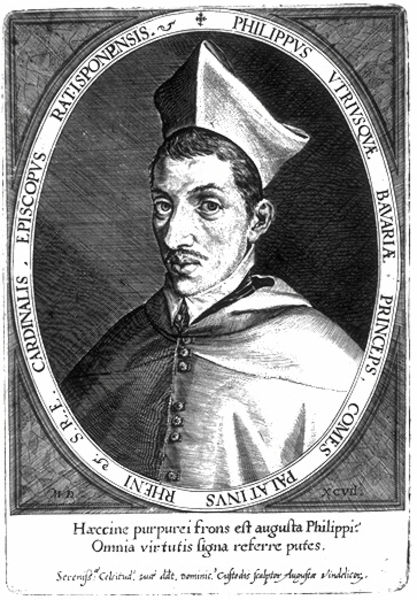
Titel: Bildnis des Herzogs Philipp Wilhelm V von Bayern
Künstler: Dominicus Custos
Institution: (Seriendruck)
Schlagwörter: mann, schatten, umhang, weiß, grau, haar, hell, hut, licht, mund, nase, ohr, schwarz, skizze, stirn, zeichnung, blick, haube, bart, jung, kappe, mütze, schnurrbart, augen, gesicht, kragen, rahmen, bildnis, portrait, porträt, kirche, geistlicher, haare, kutte, mantel, brustbild, frontal, kinn, lippen, ohren, oval, schrift, wangen, grafik, graphik, rand, bischof, schnäuzer, inschrift, brauen, glanz, pupillen, wange, knöpfe, schnauzbart, bayern, druck, schraffur, radierung, stich, portait, schwarzweiß, text, kardinal, buchseite, portät, priester, prinz, kupferstich, ornat, kapuze, latein, lateinisch, bavaria, regensburg, biret, philipp, innschrift, blick zum betrachter, birett, htu, philippus, phillipp, kupfersticj, radeirung, bayirischer bischof, bayrischer bischof, cardinal, ionschrift, emlem, kardinaö, philipp von bayern, karidnal, ratisbonensis